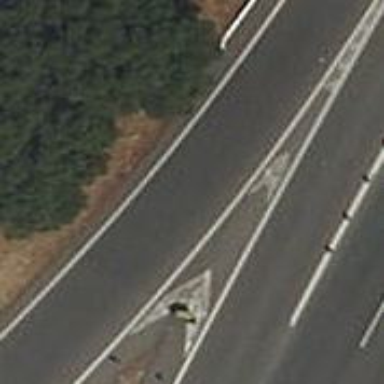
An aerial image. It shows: Motorway link.